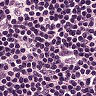
Metastatic tissue present: no